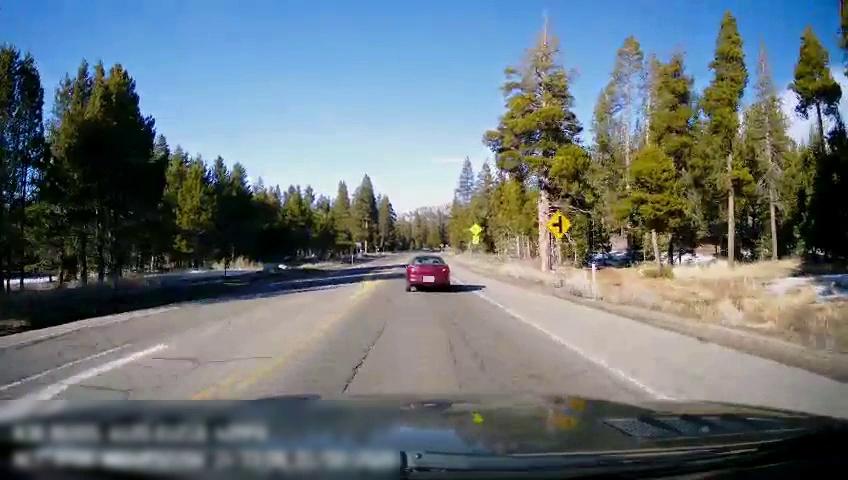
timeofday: Day
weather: Sunny
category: Drivable Space
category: Vehicles | Car
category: Lanes | Current Lane
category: Lanes | Current Lane
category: Lanes | Opposite Lane
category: Lanes | Opposite Lane
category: Traffic | Signs
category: Traffic | Signs